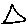
Label: triangle